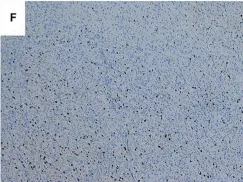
(F) Ki-67 proliferation index was approximately 20% (x100).
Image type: pathology (immunostaining)